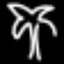
Label: palm tree